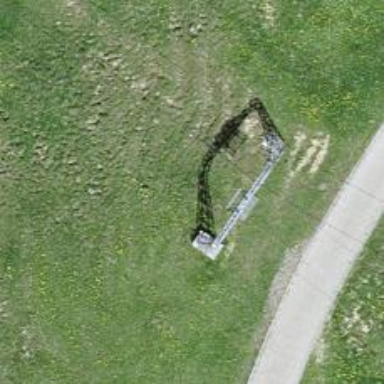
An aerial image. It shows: Pylon for aerialway.